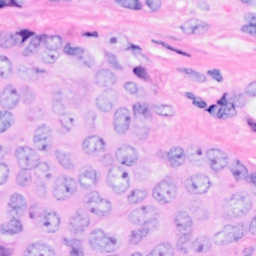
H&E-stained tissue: Breast